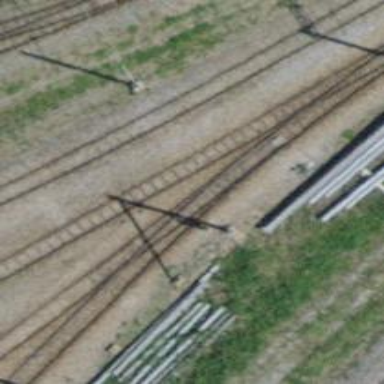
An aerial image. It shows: Railway switch.